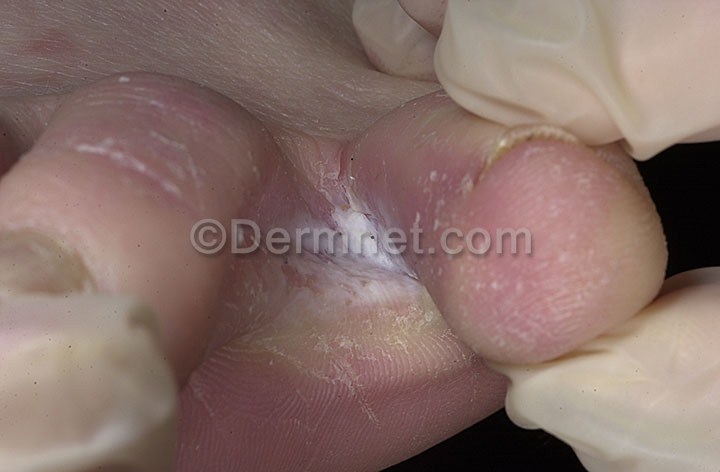
Disease: Tinea Ringworm Candidiasis and other Fungal Infections